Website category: restaurant
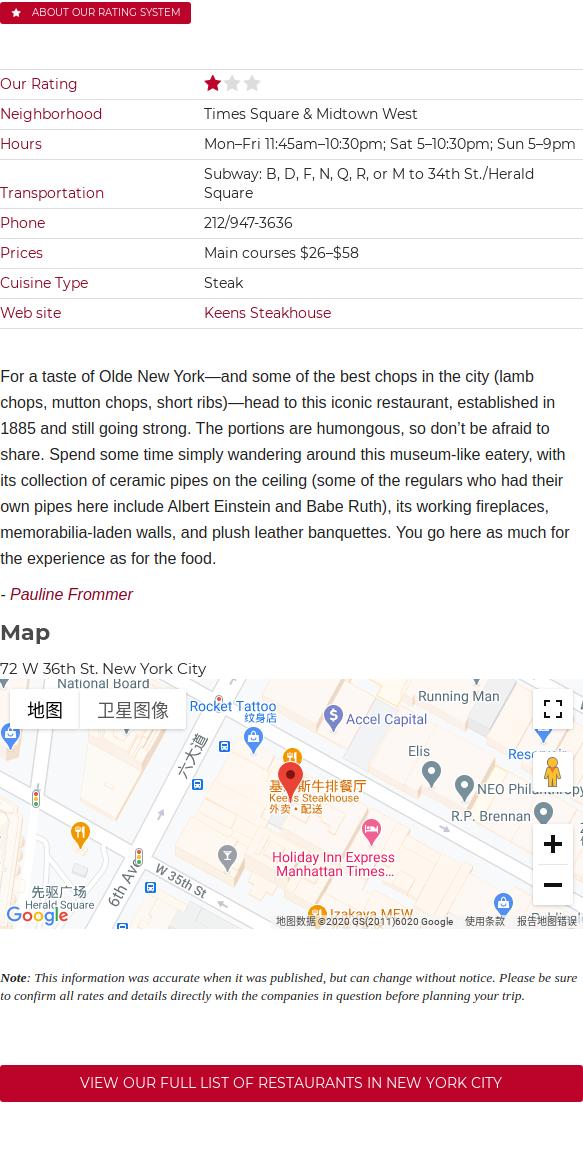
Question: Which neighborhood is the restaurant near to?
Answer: Times Square & Midtown West

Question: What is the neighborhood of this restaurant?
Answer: Times Square & Midtown West

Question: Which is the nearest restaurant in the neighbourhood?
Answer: Times Square & Midtown West

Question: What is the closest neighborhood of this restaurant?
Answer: Times Square & Midtown West

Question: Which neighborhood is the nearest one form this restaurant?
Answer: Times Square & Midtown West

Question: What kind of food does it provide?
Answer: Steak

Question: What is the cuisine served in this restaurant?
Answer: Steak

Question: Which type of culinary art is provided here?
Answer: Steak

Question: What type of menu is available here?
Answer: Steak

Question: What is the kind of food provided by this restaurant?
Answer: Steak

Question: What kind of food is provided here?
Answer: Steak

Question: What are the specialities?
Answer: Steak

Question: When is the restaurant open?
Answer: MonFri 11:45am10:30pm; Sat 510:30pm; Sun 59pm

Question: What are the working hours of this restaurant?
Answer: MonFri 11:45am10:30pm; Sat 510:30pm; Sun 59pm

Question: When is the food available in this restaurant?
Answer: MonFri 11:45am10:30pm; Sat 510:30pm; Sun 59pm

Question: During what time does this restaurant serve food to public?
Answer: MonFri 11:45am10:30pm; Sat 510:30pm; Sun 59pm

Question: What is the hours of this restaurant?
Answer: MonFri 11:45am10:30pm; Sat 510:30pm; Sun 59pm

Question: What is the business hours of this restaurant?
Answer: MonFri 11:45am10:30pm; Sat 510:30pm; Sun 59pm

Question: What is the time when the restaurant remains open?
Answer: MonFri 11:45am10:30pm; Sat 510:30pm; Sun 59pm

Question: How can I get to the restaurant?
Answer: Subway: B, D, F, N, Q, R, or M to 34th St./Herald Square

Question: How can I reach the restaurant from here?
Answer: Subway: B, D, F, N, Q, R, or M to 34th St./Herald Square

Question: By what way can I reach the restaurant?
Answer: Subway: B, D, F, N, Q, R, or M to 34th St./Herald Square

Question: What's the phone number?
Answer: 212/947-3636

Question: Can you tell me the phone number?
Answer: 212/947-3636

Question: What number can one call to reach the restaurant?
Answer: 212/947-3636

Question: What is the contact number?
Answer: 212/947-3636

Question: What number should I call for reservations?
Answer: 212/947-3636

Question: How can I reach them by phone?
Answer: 212/947-3636

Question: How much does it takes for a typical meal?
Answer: Main courses $26$58

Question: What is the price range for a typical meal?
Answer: Main courses $26$58

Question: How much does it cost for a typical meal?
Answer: Main courses $26$58

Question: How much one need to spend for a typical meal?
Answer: Main courses $26$58

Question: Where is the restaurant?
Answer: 72 W 36th St. New York City

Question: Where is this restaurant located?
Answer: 72 W 36th St. New York City

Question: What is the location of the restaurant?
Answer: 72 W 36th St. New York City

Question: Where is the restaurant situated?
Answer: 72 W 36th St. New York City

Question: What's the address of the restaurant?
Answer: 72 W 36th St. New York City

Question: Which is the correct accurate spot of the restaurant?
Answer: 72 W 36th St. New York City

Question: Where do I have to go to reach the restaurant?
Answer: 72 W 36th St. New York City